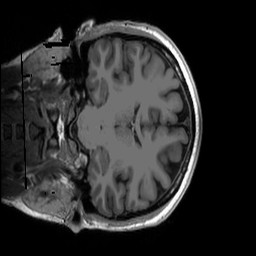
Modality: T1w
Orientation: coronal
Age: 37
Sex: female